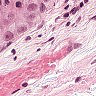
Metastatic tissue present: yes